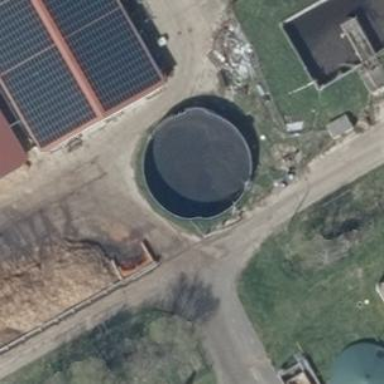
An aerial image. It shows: Storage tank that is man-made.